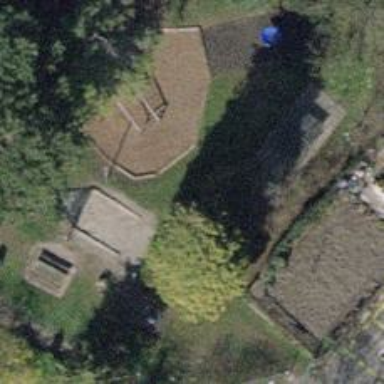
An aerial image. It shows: Springy playground.